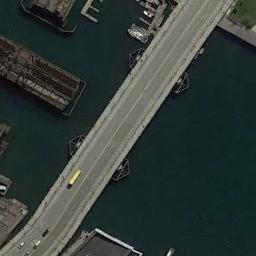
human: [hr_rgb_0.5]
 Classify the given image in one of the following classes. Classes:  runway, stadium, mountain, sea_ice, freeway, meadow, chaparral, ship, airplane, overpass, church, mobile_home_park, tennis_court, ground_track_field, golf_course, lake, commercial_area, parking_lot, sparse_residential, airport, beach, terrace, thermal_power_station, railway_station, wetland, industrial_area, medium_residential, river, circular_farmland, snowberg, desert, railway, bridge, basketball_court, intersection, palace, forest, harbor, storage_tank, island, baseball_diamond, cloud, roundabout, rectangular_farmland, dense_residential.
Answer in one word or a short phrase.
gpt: bridge